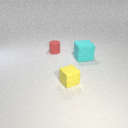
large cyan rubber cube to the right of small yellow rubber cube